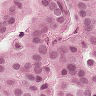
Metastatic tissue present: yes